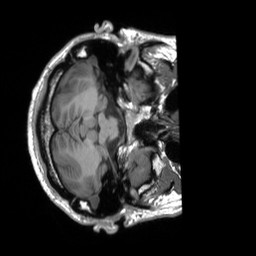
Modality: T1w
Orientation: axial
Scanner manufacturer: siemens
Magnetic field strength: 3 T
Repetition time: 2.3 s
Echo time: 0.00207 s